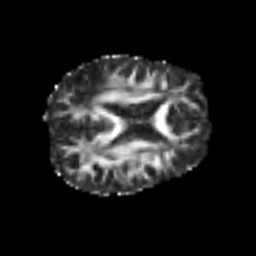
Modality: FA
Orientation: axial
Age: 53
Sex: male
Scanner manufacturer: siemens
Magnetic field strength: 3 T
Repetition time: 6.1 s
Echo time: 0.101 s